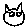
Label: cat